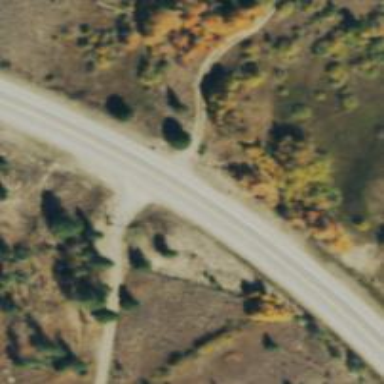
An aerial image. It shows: Asphalt trunk highway.